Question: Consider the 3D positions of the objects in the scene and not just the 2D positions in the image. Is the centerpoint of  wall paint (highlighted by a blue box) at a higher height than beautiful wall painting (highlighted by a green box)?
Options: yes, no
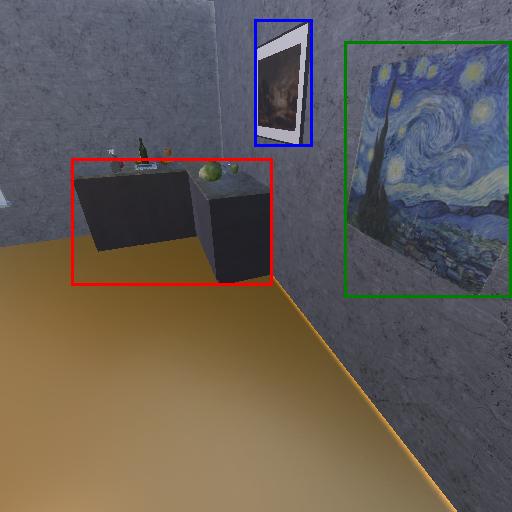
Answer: yes